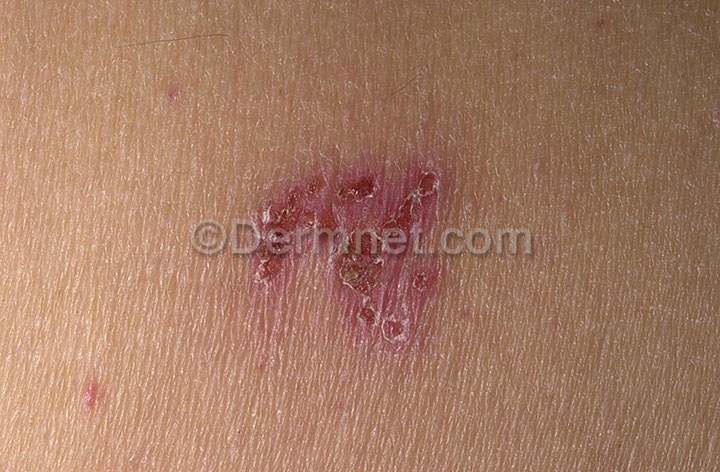
Disease: Warts Molluscum and other Viral Infections